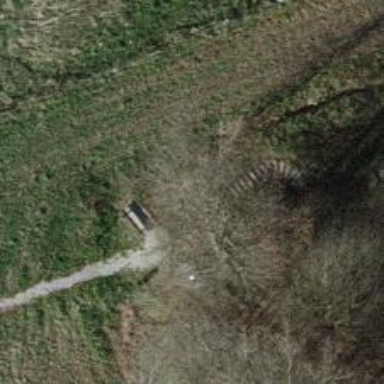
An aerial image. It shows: Brown bench.